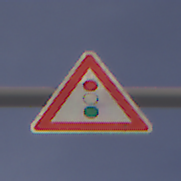
Verkehrszeichen: Lichtzeichenanlage
Umgebung: Outdoor, Nature
Tageszeit: MorningAfternoon
Wetter: PartlyCloudy
Licht: Natural
Jahreszeit: NotSpecified
Kontrast: HighContrast